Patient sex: F
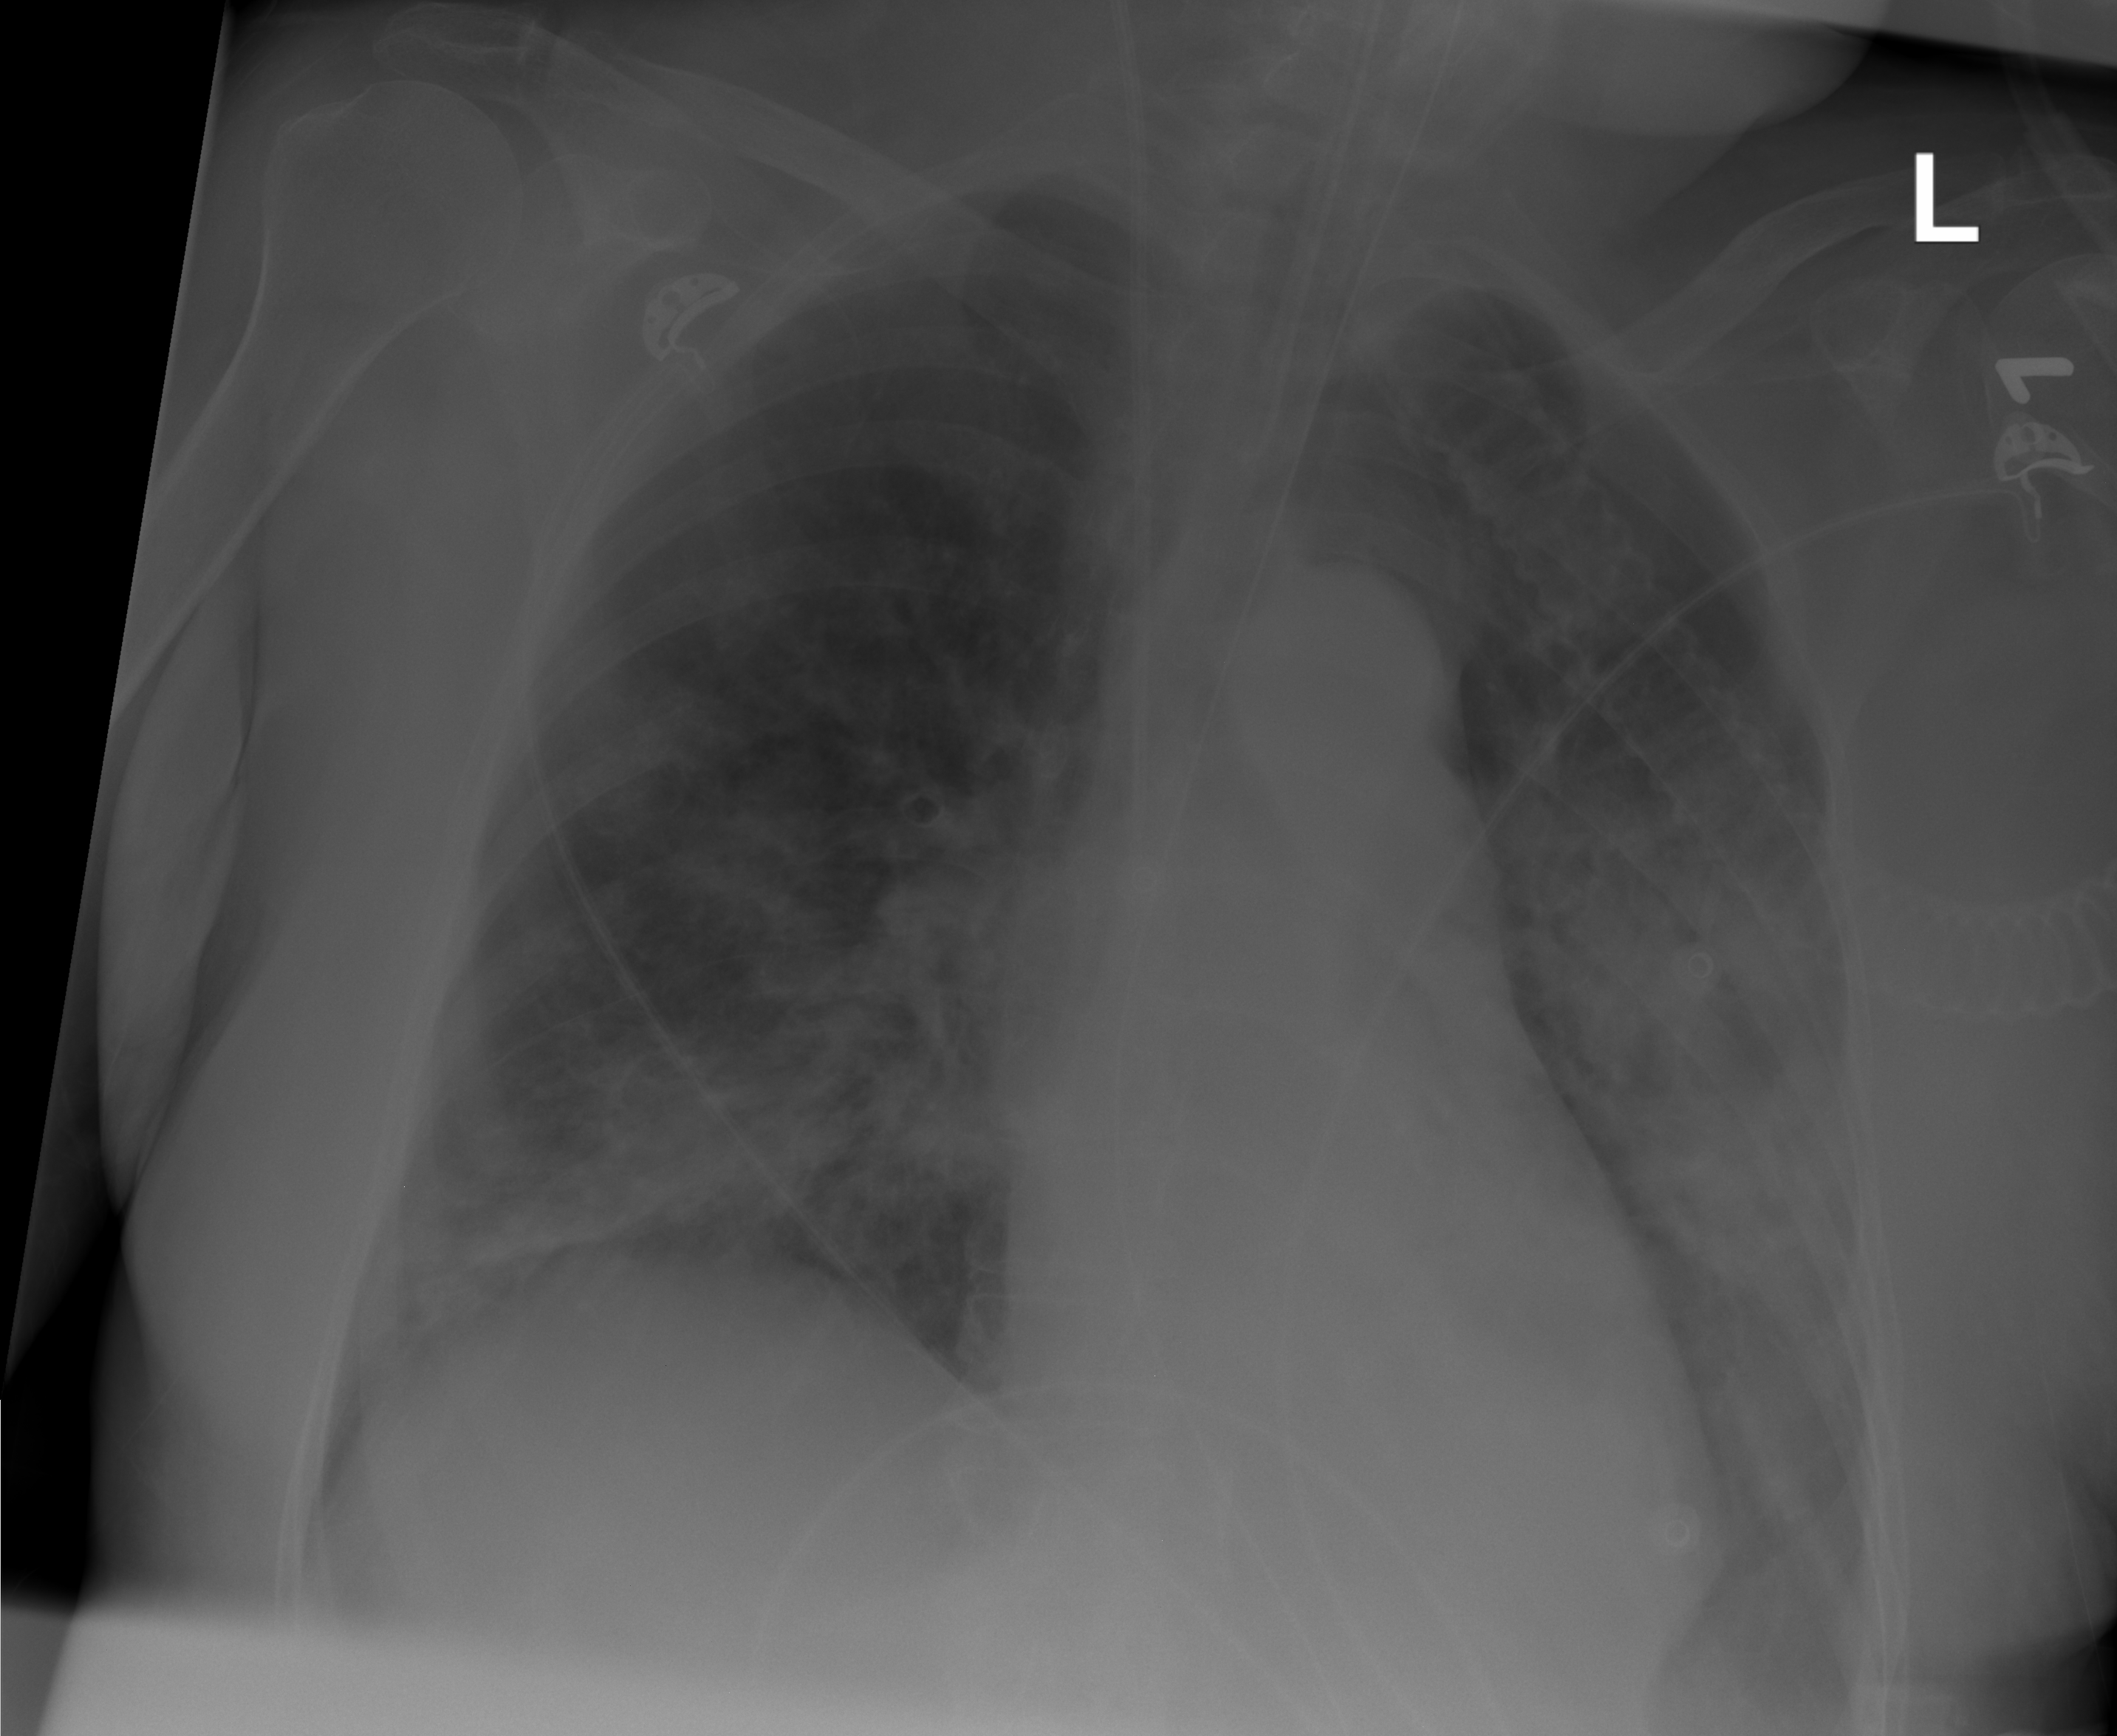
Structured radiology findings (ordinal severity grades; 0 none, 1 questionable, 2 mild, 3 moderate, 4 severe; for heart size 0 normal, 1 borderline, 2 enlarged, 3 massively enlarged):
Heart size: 0
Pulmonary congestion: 2
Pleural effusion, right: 0
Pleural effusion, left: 2
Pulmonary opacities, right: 3
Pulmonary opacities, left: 4
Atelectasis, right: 2
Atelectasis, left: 3